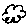
Label: cloud